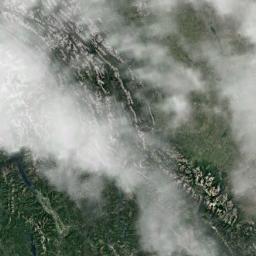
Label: cloud